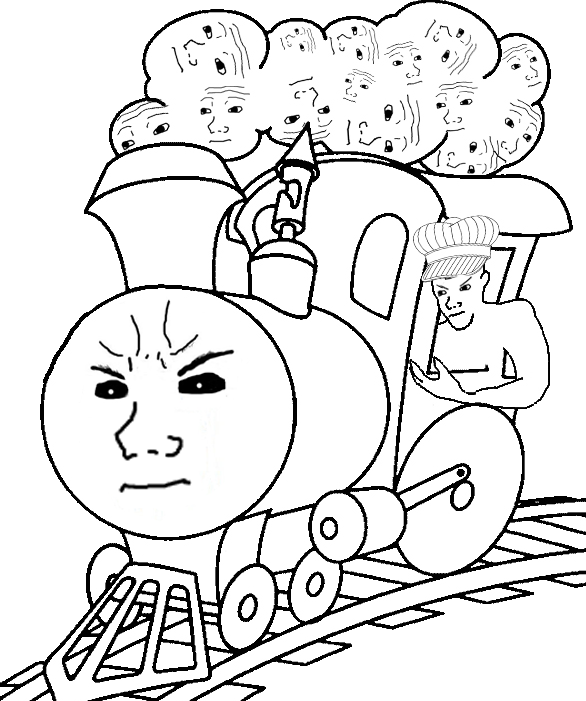
Label: 5_Objakt